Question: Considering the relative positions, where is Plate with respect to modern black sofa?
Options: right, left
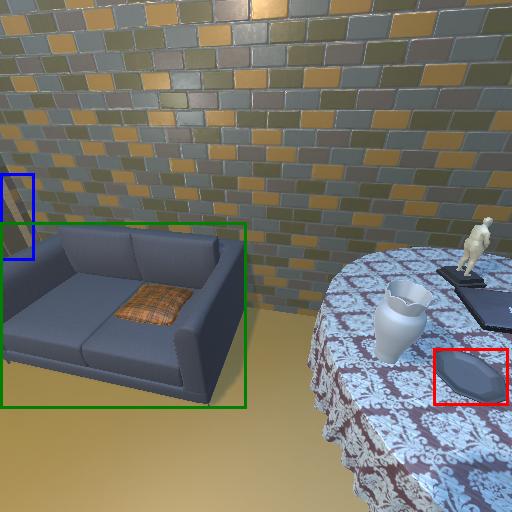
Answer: right